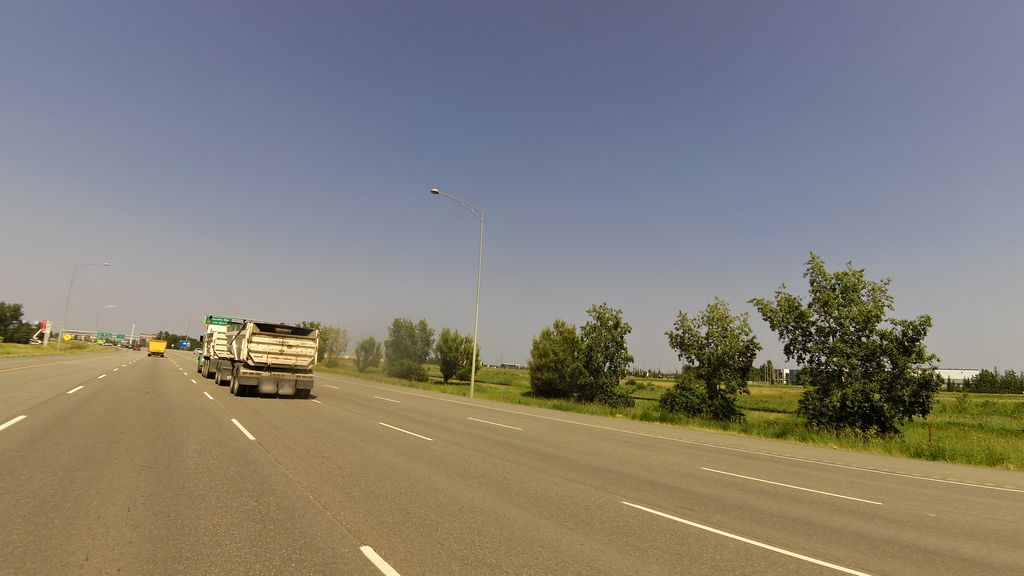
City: edmonton